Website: apple
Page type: payment
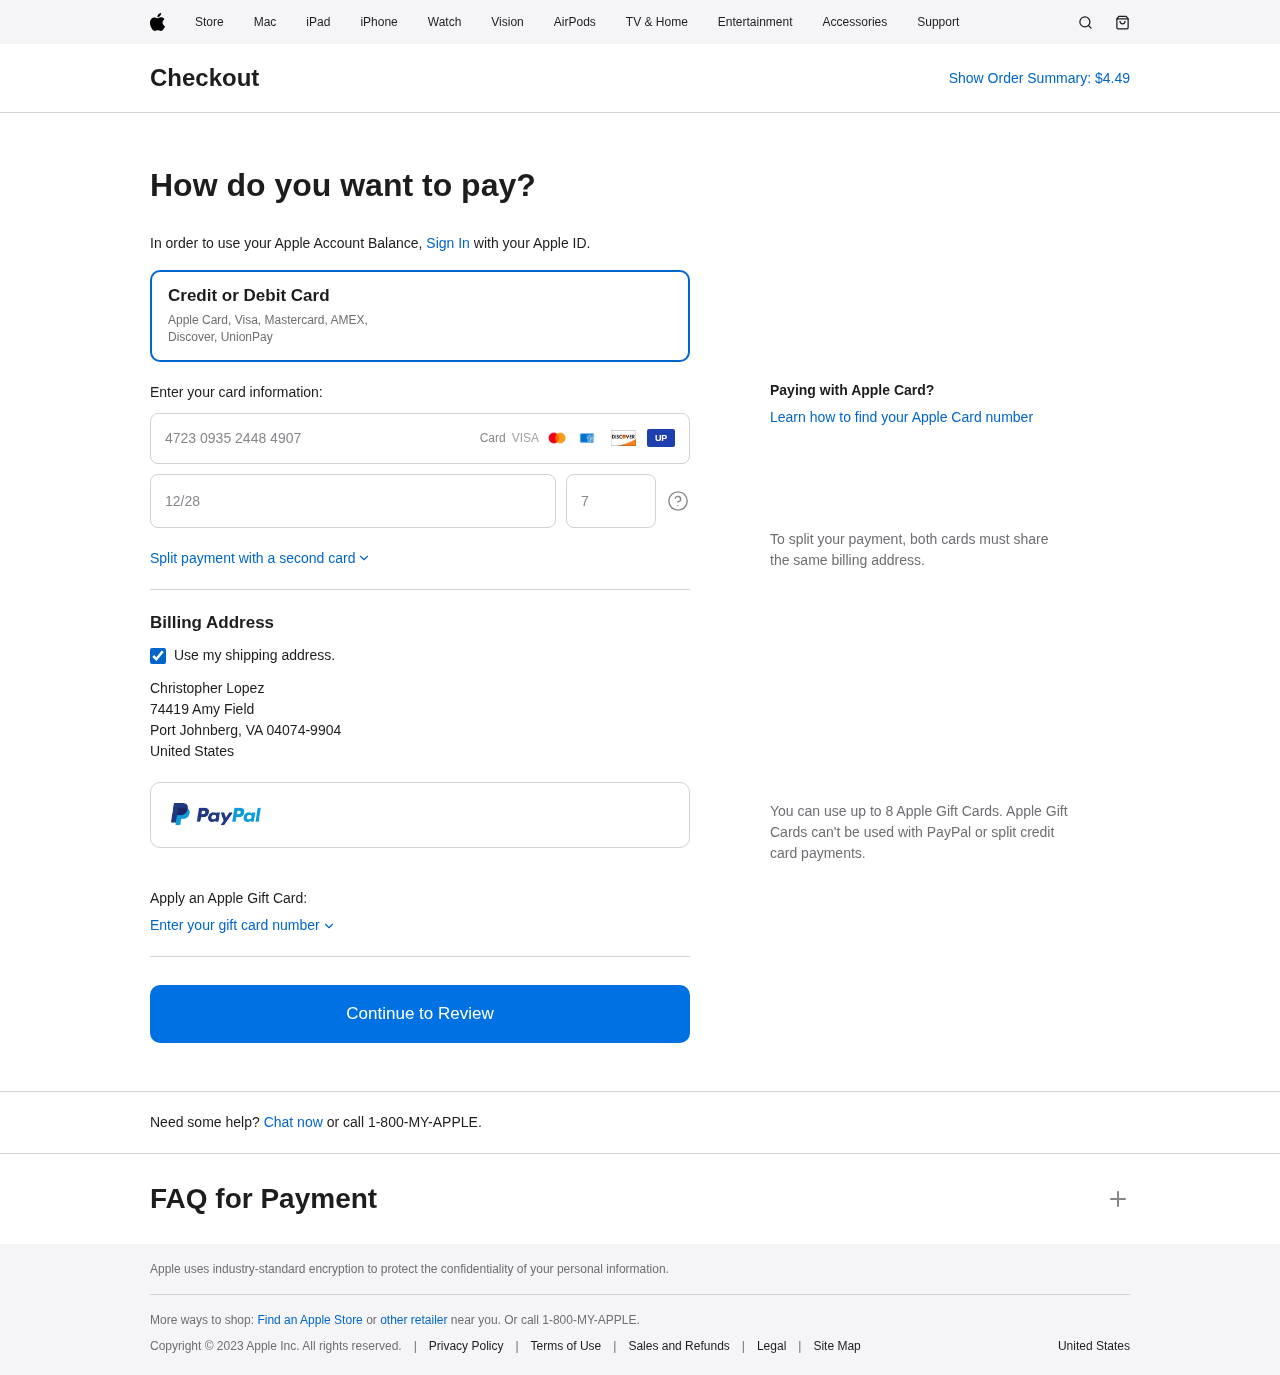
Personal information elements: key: PII_CARD_CVV
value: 729
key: PII_CARD_EXPIRY
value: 12/28
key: PII_CARD_NUMBER
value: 4723 0935 2448 4907
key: PII_COUNTRY
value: United States
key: PII_FULLNAME
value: Christopher Lopez
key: PII_STREET
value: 74419 Amy Field
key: PII_CITY_STATE_ZIP
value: Port Johnberg, VA 04074-9904
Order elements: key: ORDER_TOTAL
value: $4.49